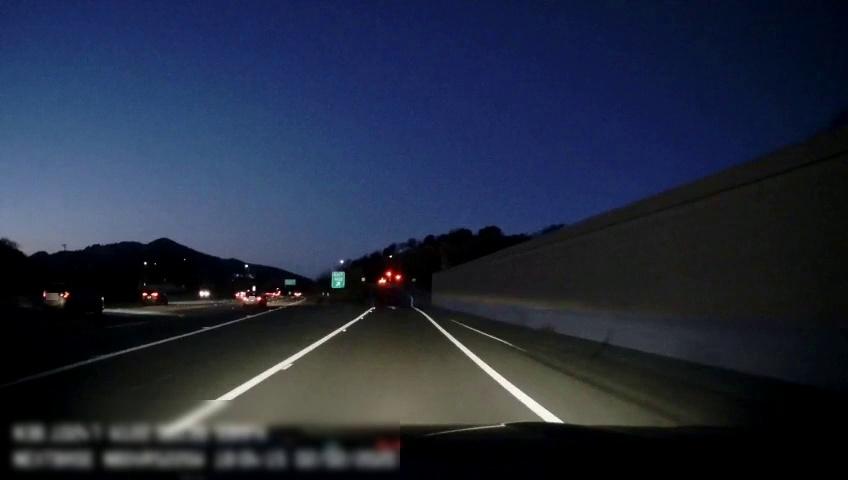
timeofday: Dusk/Dawn/Twilight
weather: Other
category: Drivable Space
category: Vehicles | Car
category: Vehicles | Car
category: Vehicles | SUV
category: Vehicles | SUV
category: Vehicles | SUV
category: Lanes | Alternate Lane
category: Lanes | Alternate Lane
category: Lanes | Alternate Lane
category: Lanes | Alternate Lane
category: Traffic | Signs
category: Traffic | Signs